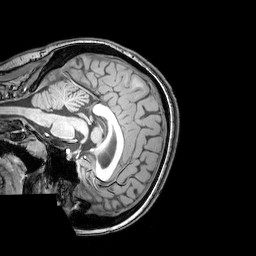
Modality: T1w
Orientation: sagittal
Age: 21
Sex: female
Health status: healthy
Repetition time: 0.081 s
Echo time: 0.037 s